Interaction volume radius: 5 \u00c5
Interaction volume height: 15 \u00c5
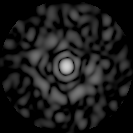
Disorder parameter: 0.7923